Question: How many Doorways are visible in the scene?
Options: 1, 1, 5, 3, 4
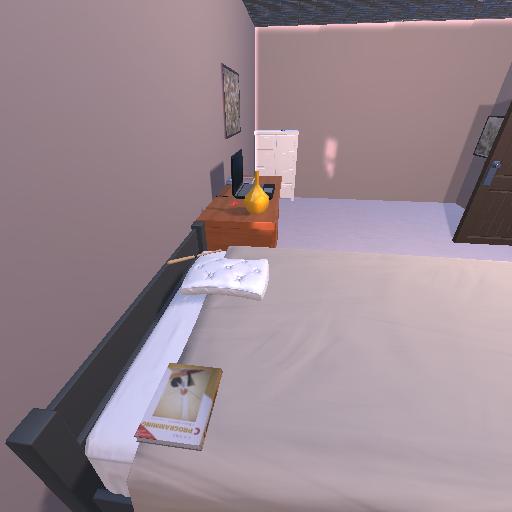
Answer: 1